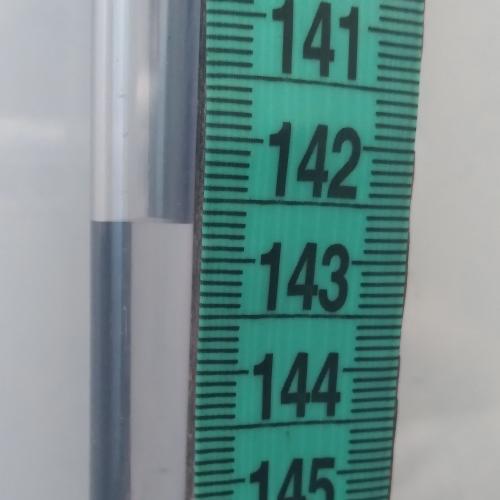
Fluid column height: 142.7 cm